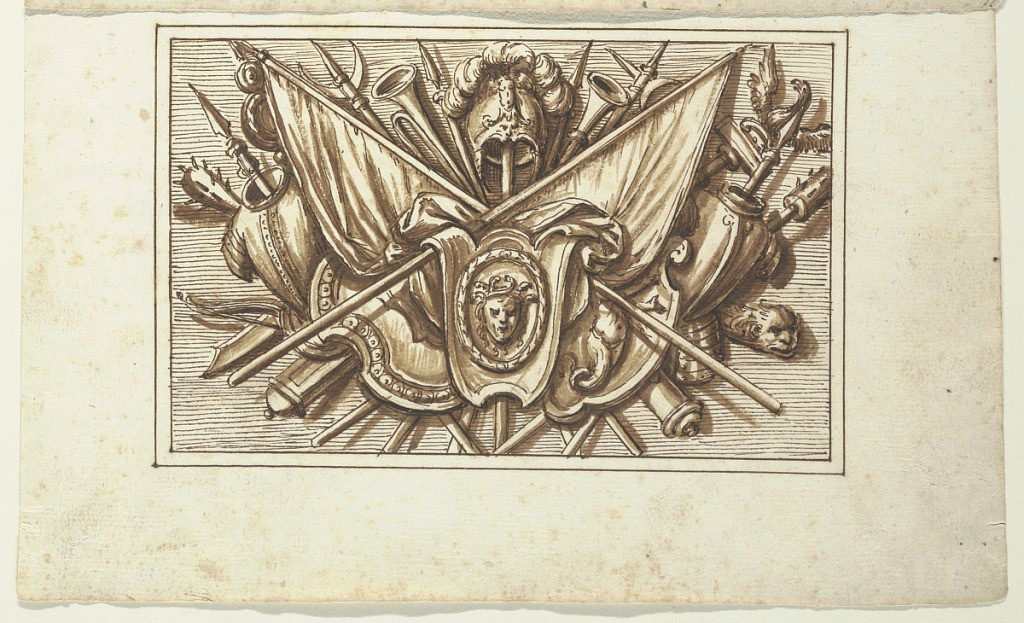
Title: One of a set of trophies of weapons of war as a decoration for a horizontal panel
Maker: Francesco Bedeschini, Italian
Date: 1675-1699
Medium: Pen, brush, sepia
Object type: Drawing
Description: The drawing has two borderlines, the background bearing horizontal lines. Intended to be engraved